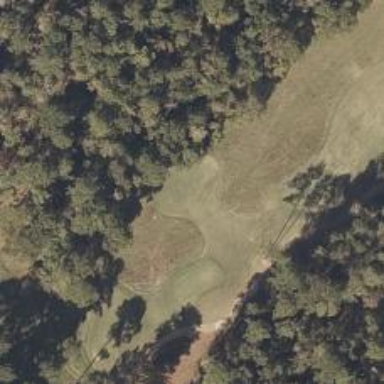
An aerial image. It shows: Golf tee.